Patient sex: F
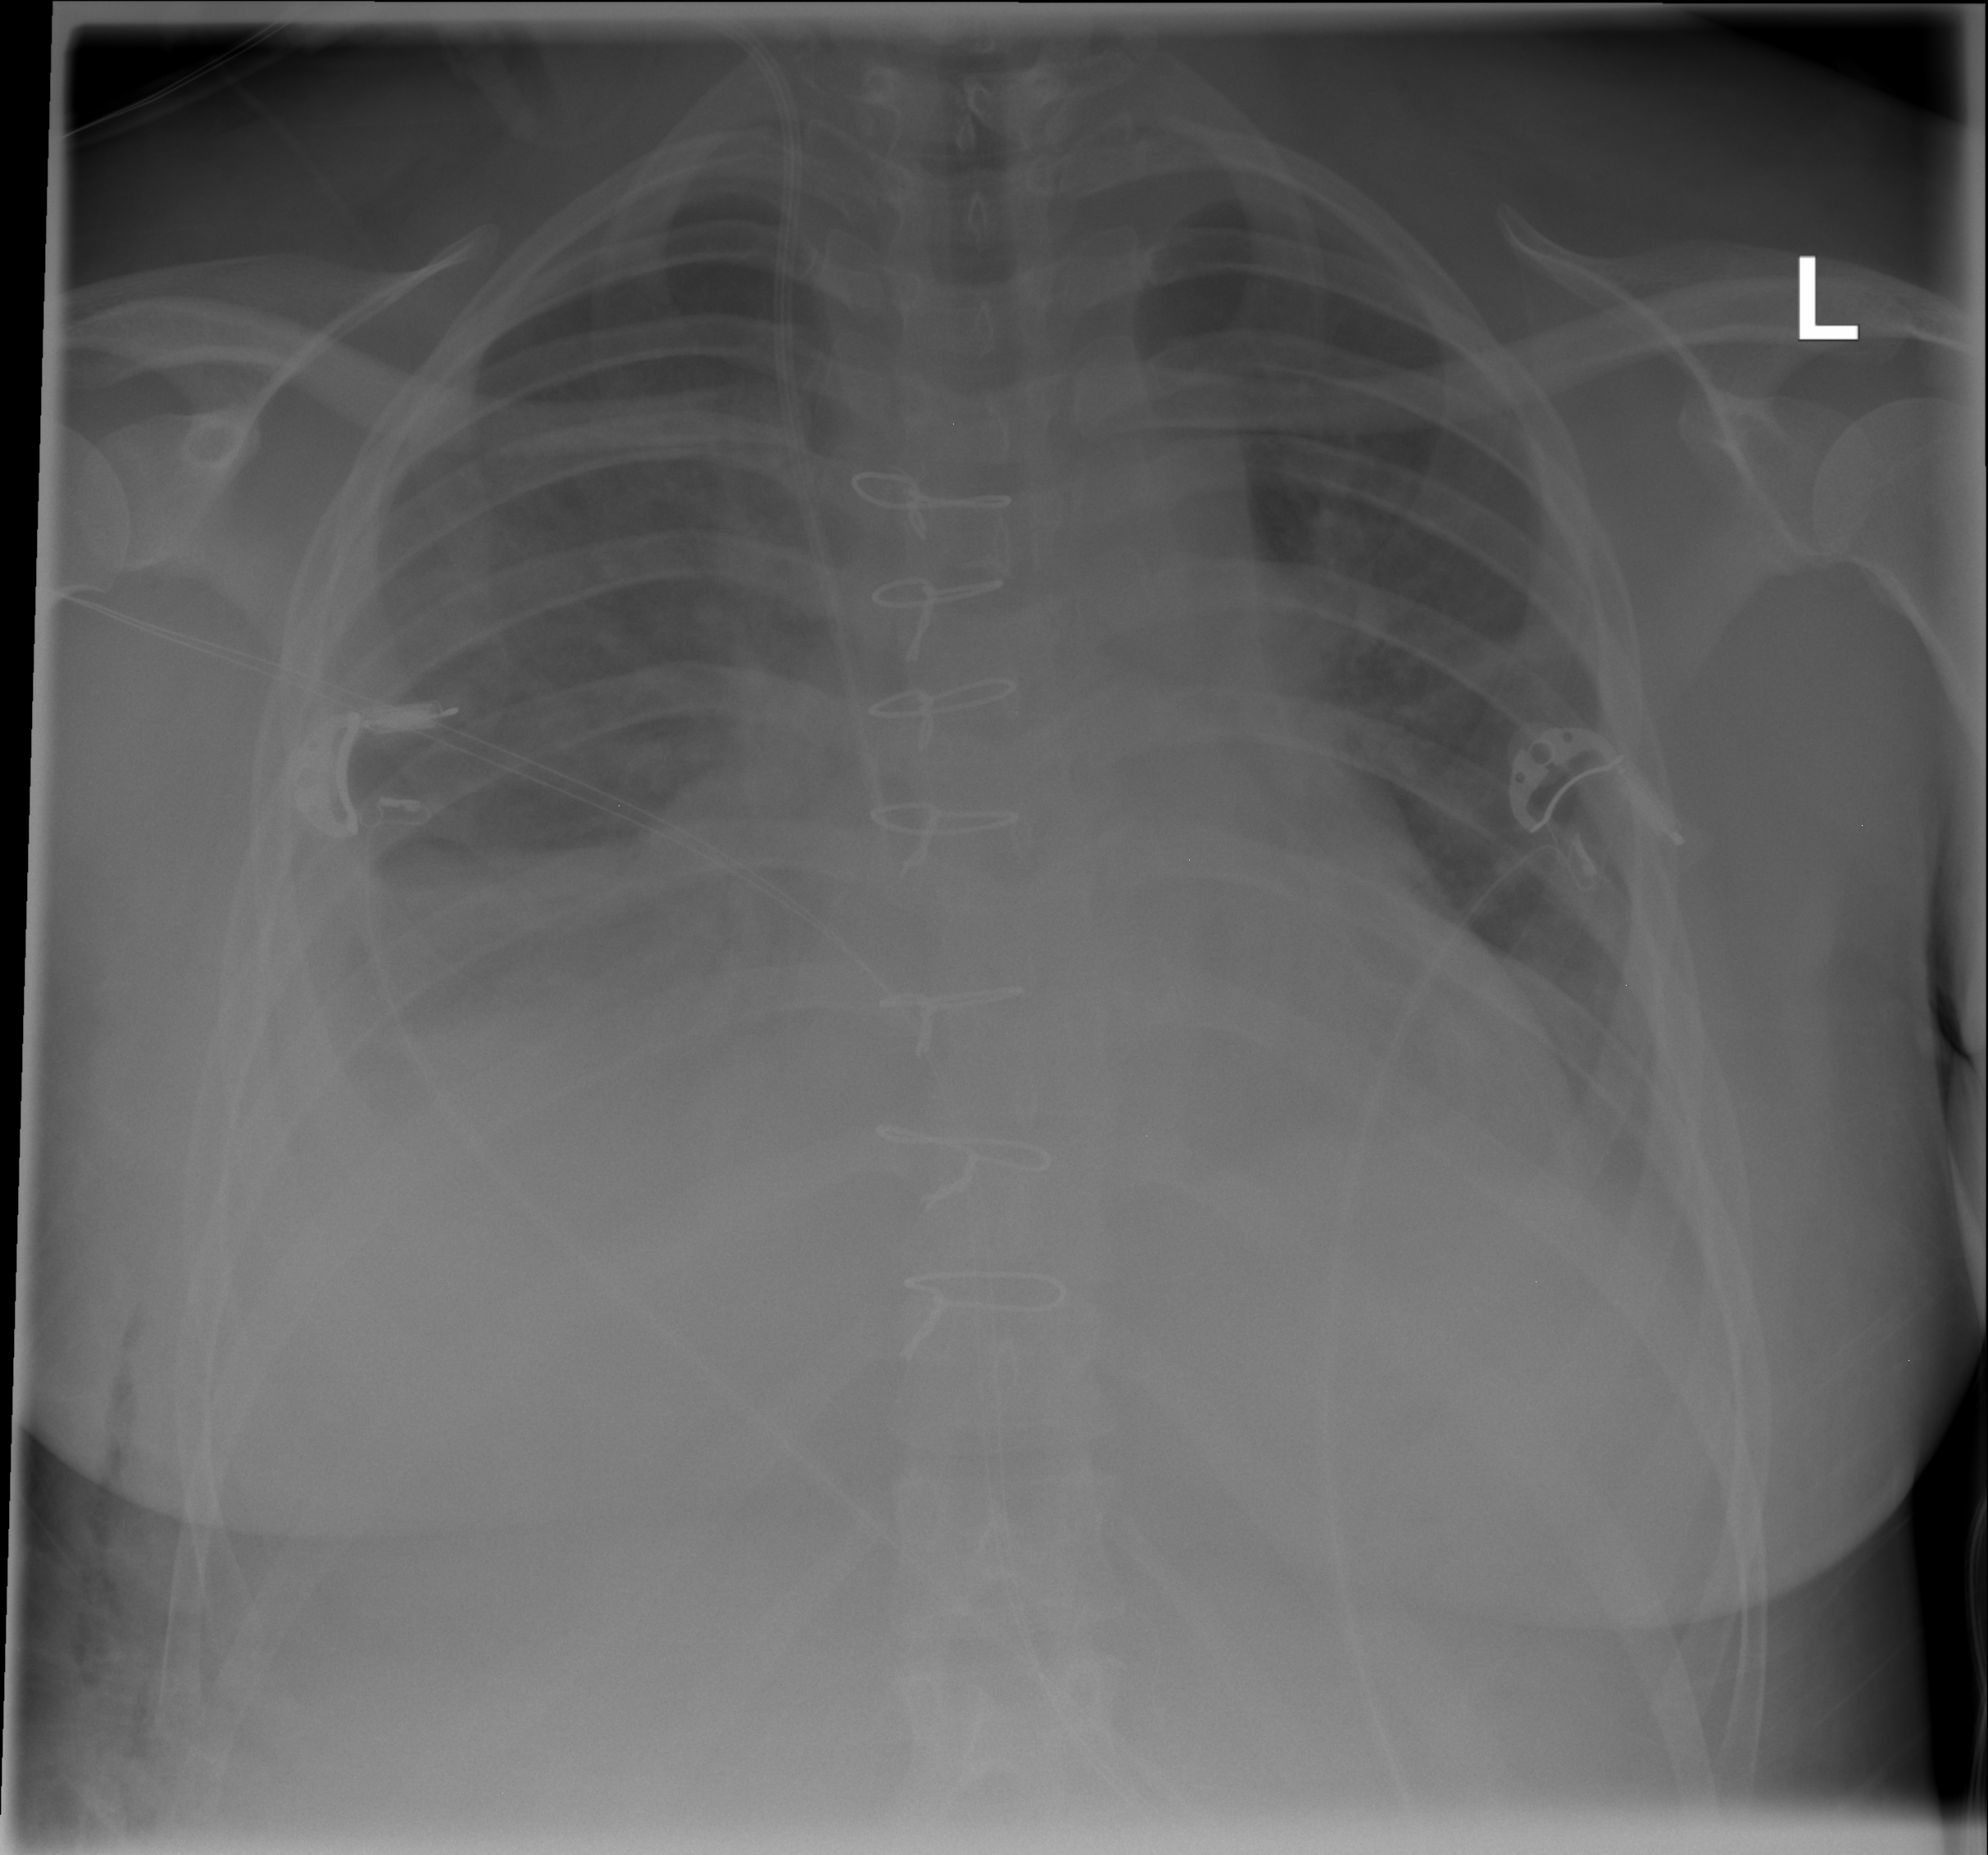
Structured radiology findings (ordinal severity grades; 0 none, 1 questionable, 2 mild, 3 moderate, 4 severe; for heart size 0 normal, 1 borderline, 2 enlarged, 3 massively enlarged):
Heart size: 2
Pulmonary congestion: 1
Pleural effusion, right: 2
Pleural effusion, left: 2
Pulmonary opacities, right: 2
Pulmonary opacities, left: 2
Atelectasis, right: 2
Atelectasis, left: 2